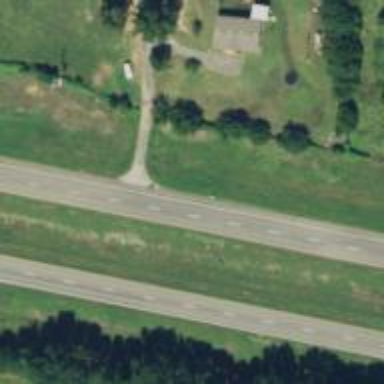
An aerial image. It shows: Expressway with asphalt surface categorized as trunk highway.